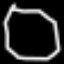
Label: octagon